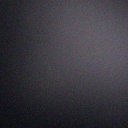
Screen state: off